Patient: sex M, age 73
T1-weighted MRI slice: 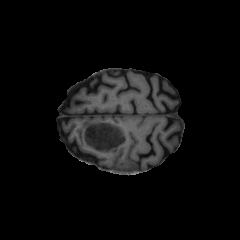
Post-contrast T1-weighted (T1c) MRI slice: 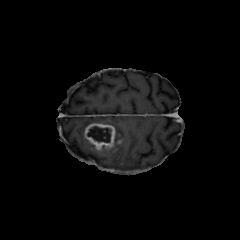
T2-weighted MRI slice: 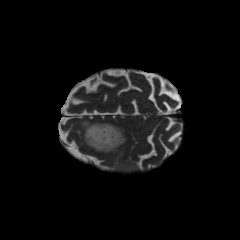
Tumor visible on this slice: yes
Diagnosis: Glioblastoma, IDH-wildtype
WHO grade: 4